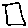
Label: square